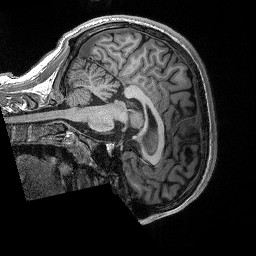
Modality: T1w
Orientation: sagittal
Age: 22
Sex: male